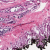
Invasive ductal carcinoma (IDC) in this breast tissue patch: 0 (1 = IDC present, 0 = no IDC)